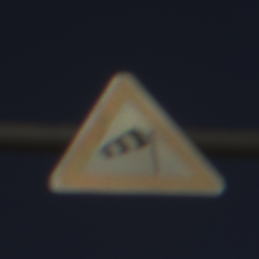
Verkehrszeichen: SeitenwindVonRechts
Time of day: SunriseSunset
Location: Outdoor (Nature)
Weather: Clear
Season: NotSpecified
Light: Natural